Aerial crown-view tile of a tropical tree (Barro Colorado Island, Panama), acquired 20240813:
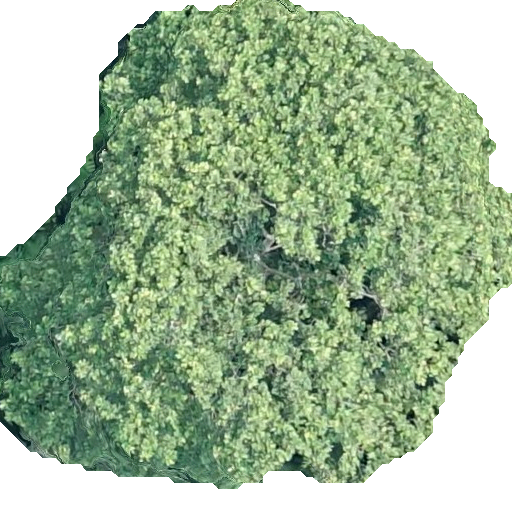
Species: Dipteryx oleifera
GBIF accepted scientific name: Dipteryx oleifera
Crown area: 290.783 m²